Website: macys
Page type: customer-info-address
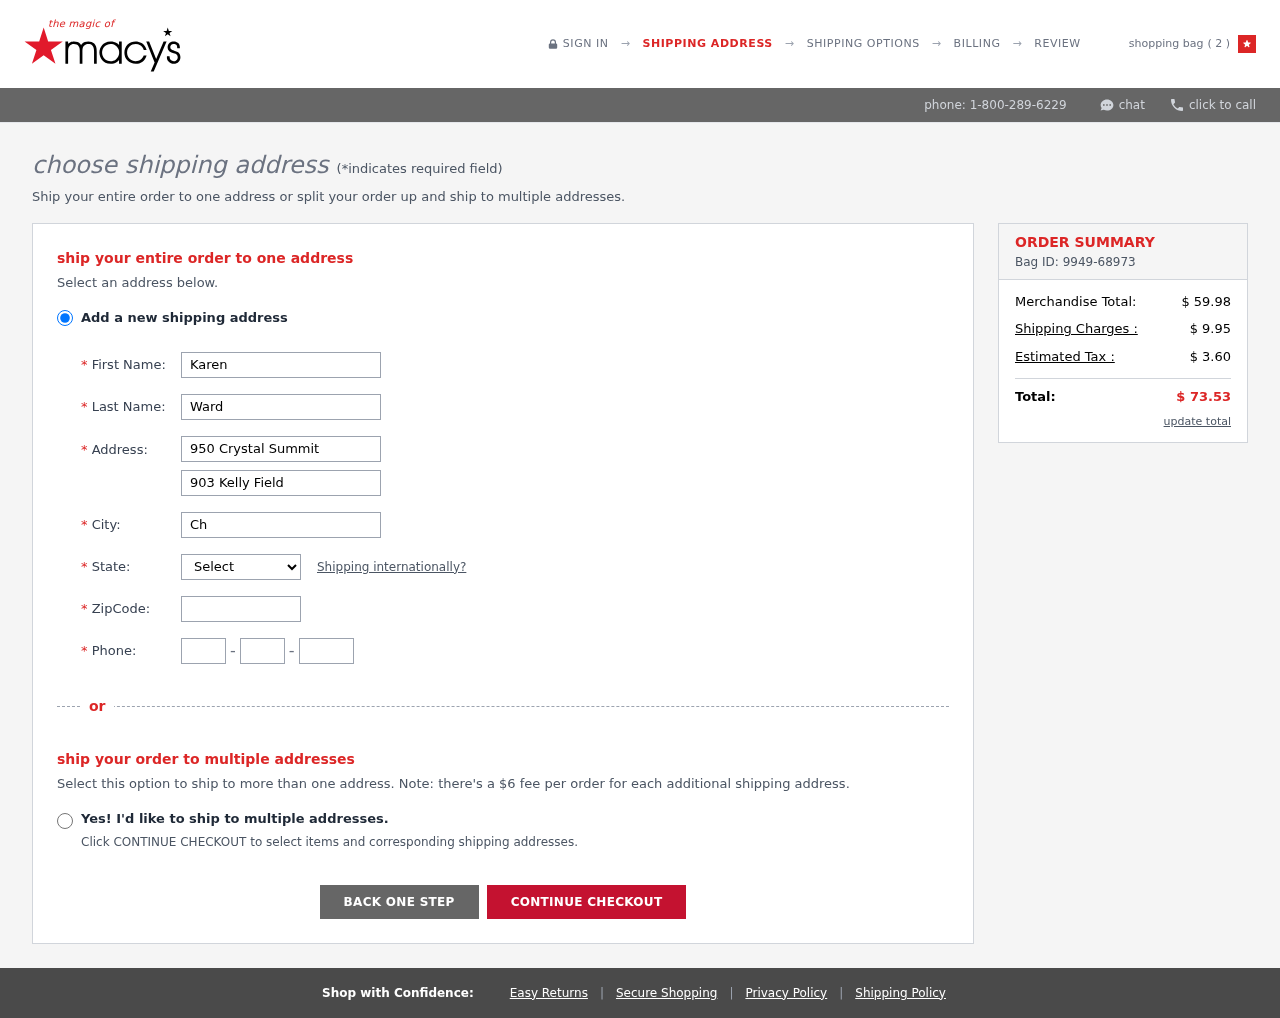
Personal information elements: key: PII_CITY
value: Chelseymouth
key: PII_FIRSTNAME
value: Karen
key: PII_LASTNAME
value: Ward
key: PII_PHONE_AREA
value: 201
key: PII_PHONE_PREFIX
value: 967
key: PII_PHONE_SUFFIX
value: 5069
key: PII_POSTCODE
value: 38418
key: PII_STATE_ABBR
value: DC
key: PII_STREET
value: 950 Crystal Summit
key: PII_STREET2
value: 903 Kelly Field
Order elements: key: ORDER_NUM_ITEMS
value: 2
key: ORDER_ID
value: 9949-68973
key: ORDER_SUBTOTAL
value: $ 59.98
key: ORDER_SHIPPING_COST
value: $ 9.95
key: ORDER_TAX
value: $ 3.60
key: ORDER_TOTAL
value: $ 73.53